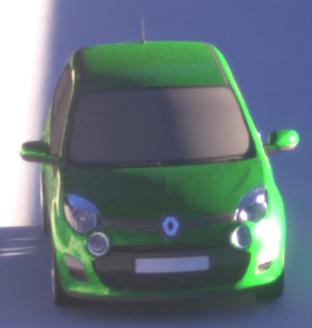
Make: Renault
Model: Twingo 1.2 LEV 16V 75
Detailed model: Twingo (II)
Model produced from: 2012/01
Model produced until: 2014/07
Doors: 3
Color: green
Road condition: dry road
Daytime: sunrise or sunset
Contrast: high contrast